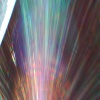
Label: sunburn